Platform: macOS
Application: Arc Browser
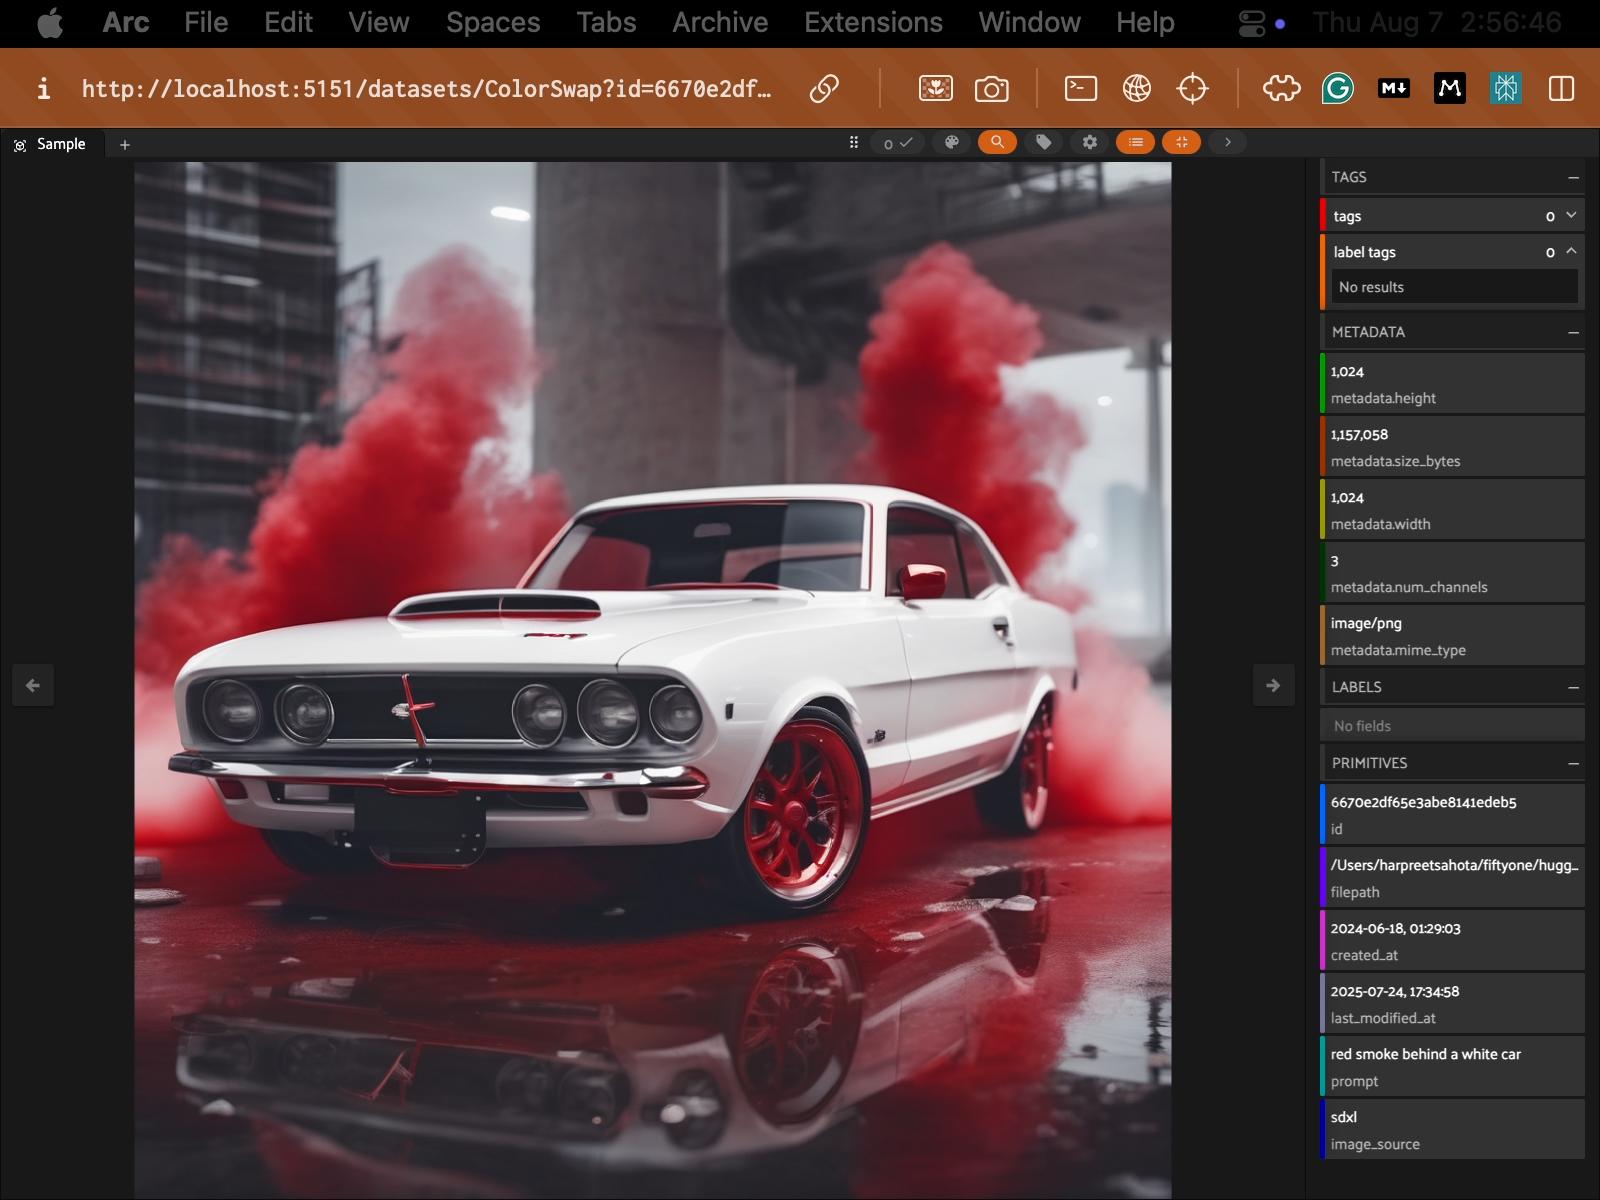
task_description: Show available filter options for the tags field in the sidebar of the sample modal
action_type: click
element_info: Icon
steps_since_start: 1